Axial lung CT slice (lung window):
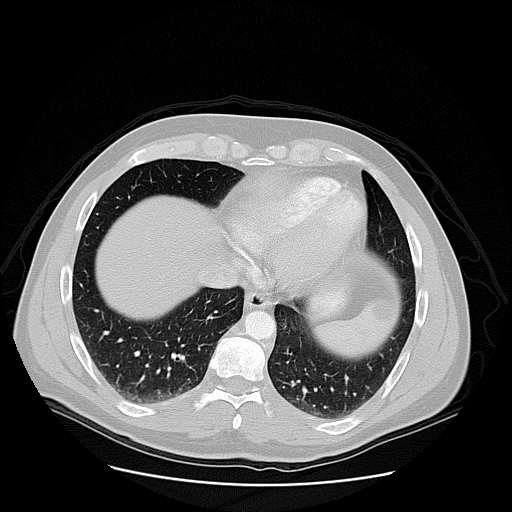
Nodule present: no